Question: Let's say I have 3 libs, compiled using Maven: A, B and C.
And let's say I have this project:

Dependency C is included in A and B.
After compiling 'My project', dependency 'C' will be present by 3 times? Or just once?
All of them use same version of 'C'
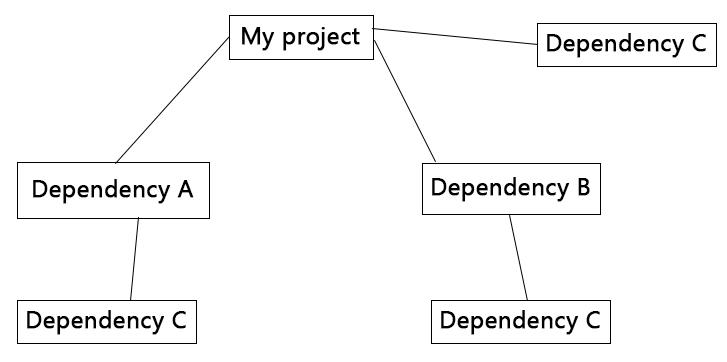
Answer: Maven manages transitive dependencies in a way that of each artifact, only one version will be used for the project.
If you have different versions, the version is decided by Maven dependency mediation.